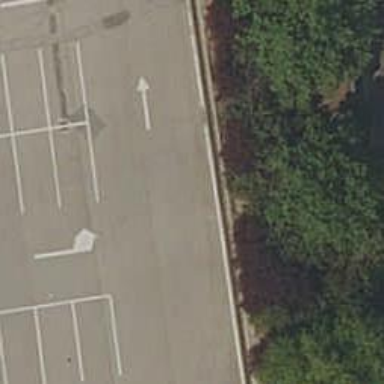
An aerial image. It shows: Asphalt parking aisle off service road.